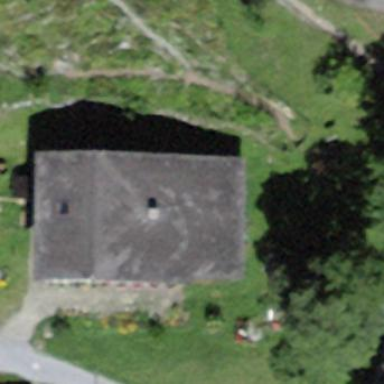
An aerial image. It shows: Detached building.